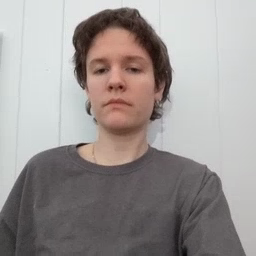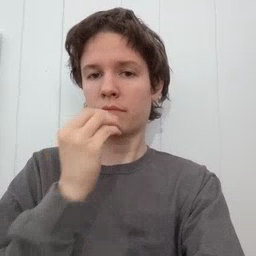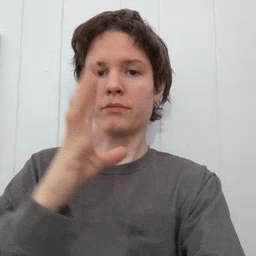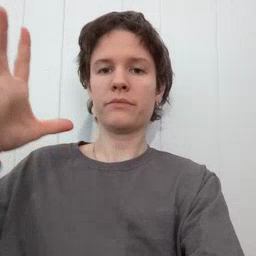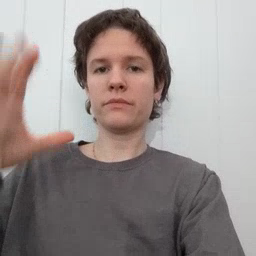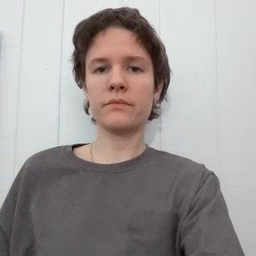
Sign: balloon